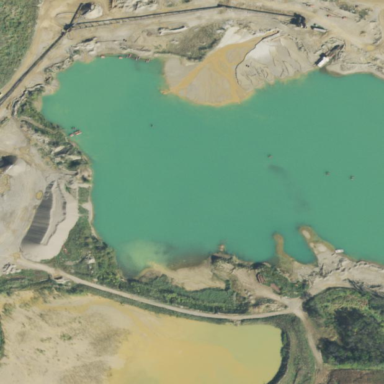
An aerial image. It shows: Tailings pond that is man-made.